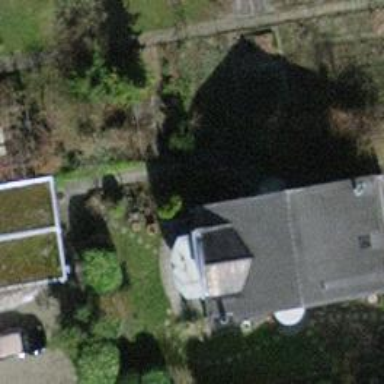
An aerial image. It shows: Building with tiled roof.